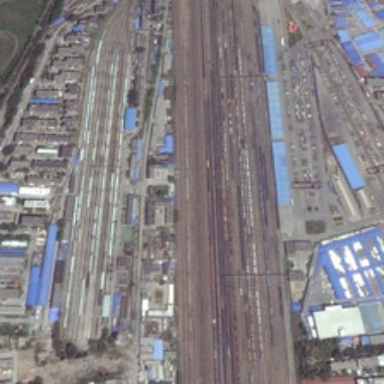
Many buildings are in two sides of a railway station .